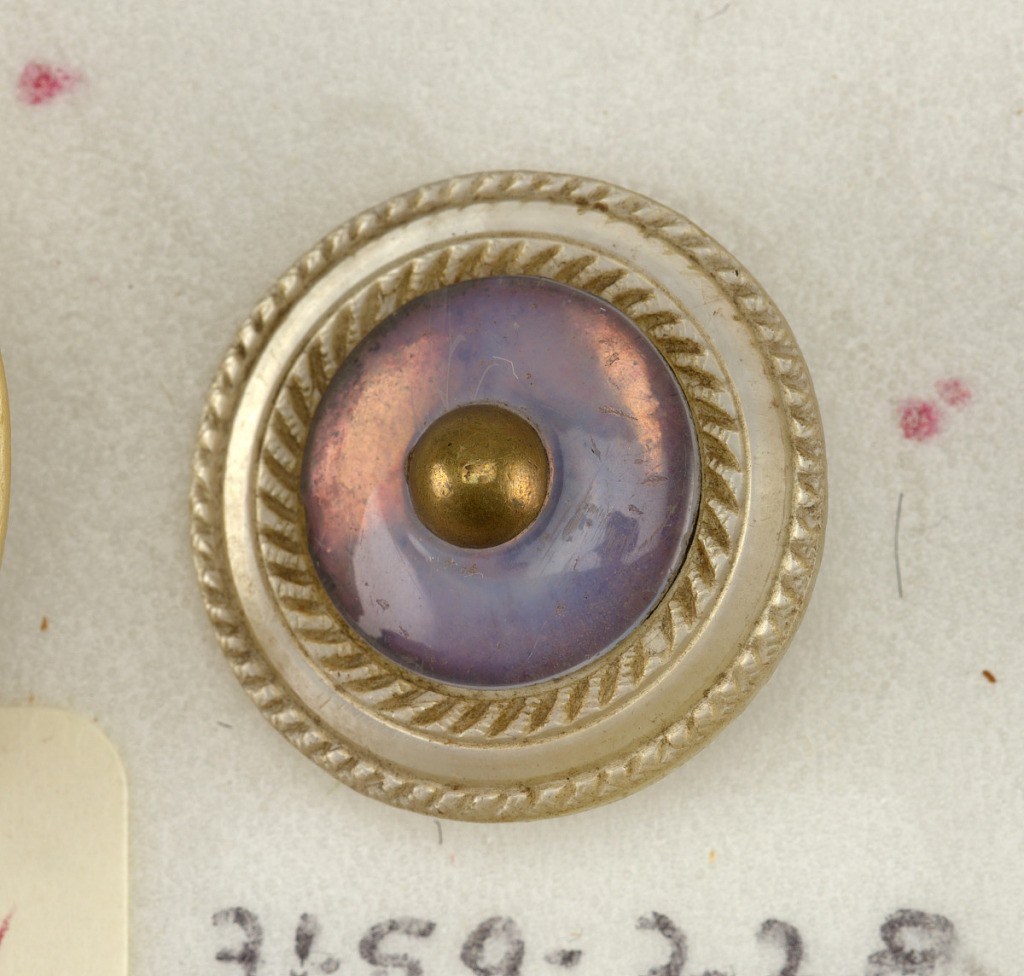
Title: Button
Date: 19th century
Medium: Pearl shell, glass, brass
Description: Flat circular button of engraved pearl shell with disc of blue glass held in place by a brass knob at the center.

On card 31